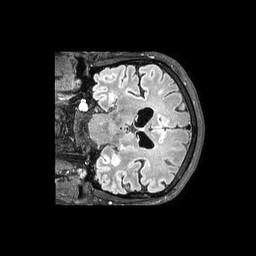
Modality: FLAIR
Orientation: coronal
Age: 56
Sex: male
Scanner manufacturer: philips
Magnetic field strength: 3 T
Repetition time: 4.8 s
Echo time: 0.34 s